Question: Since I've upgraded to Intellij IDEA 13, I've been getting a warning message at startup:
'''
Spring Configuration Check
Unmapped Spring configuration files found.
Please configure/setup Spring facet for modules: ...
'''
When I click on the link to determine what files are unmapped, I see that they are all underneath a 'bin' directory.

Is there a way I can tell IntelliJ not to warn me about files beneath 'bin'?
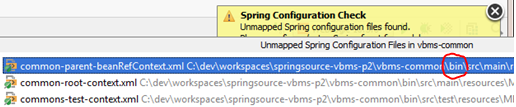
Answer: The folder should be excluded from search as it contains compilation output.
Find the folder in , right click it, go to , click .